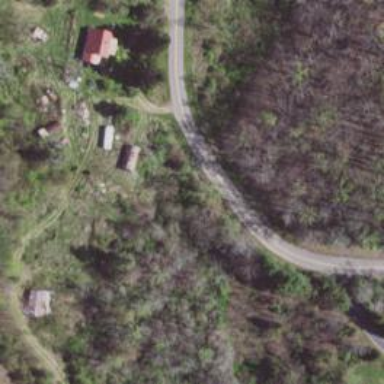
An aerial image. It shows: Culvert tunnel.